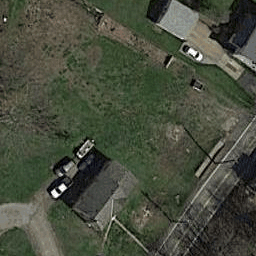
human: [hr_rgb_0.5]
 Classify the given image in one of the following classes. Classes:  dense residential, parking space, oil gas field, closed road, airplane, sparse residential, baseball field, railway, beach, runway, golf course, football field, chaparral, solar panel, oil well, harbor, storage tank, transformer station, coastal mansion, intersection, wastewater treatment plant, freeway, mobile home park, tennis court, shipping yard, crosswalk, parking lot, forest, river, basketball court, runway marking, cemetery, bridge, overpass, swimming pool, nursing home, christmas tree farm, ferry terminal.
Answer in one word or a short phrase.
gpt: sparse residential